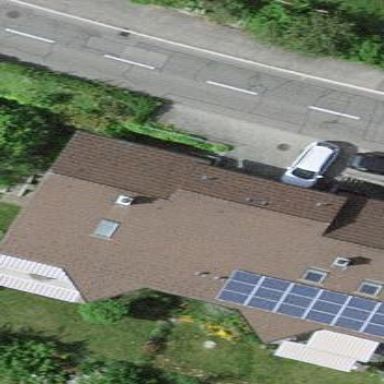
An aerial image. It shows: Gabled roof on residential building.